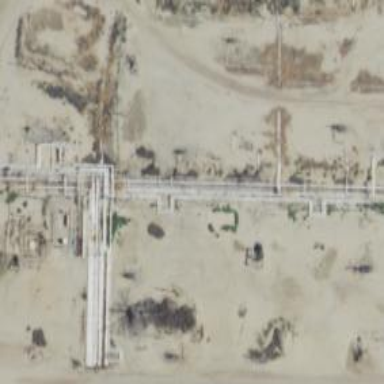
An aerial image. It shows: Petroleum well.